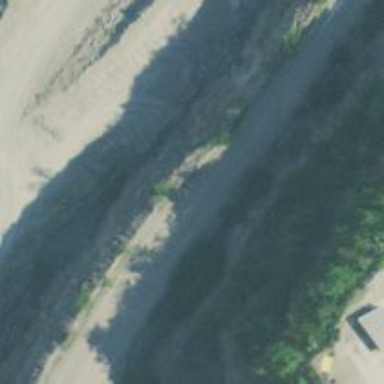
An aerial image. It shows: Cliff in nature.